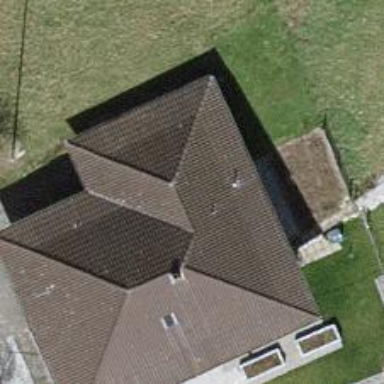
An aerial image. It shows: View of roof edge.